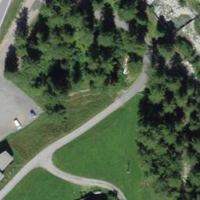
EUNIS habitat code: 24
Species observed at this site:
Chiasmia clathrata